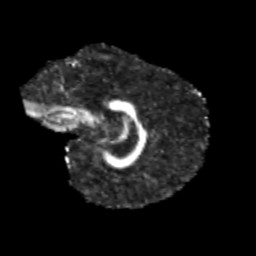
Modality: FA
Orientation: sagittal
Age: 12
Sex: male
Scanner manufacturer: siemens
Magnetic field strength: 3 T
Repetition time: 3.8 s
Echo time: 0.07 s